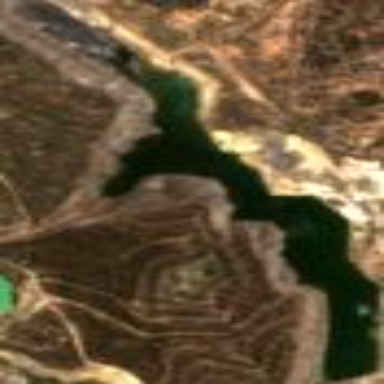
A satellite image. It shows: Reservoir of natural water.